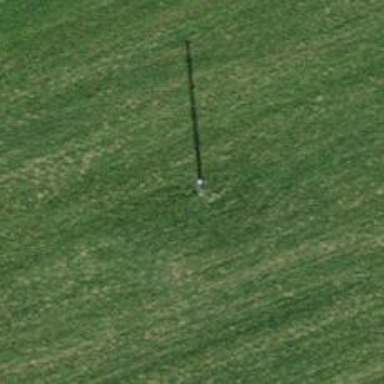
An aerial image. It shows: Straight power pole.